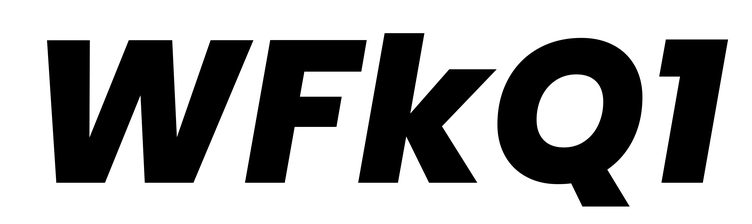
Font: Poppins-ExtraBoldItalic